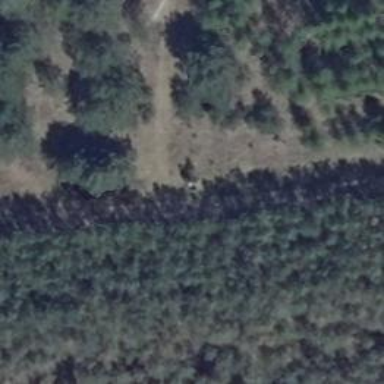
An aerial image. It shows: Hunting stand.